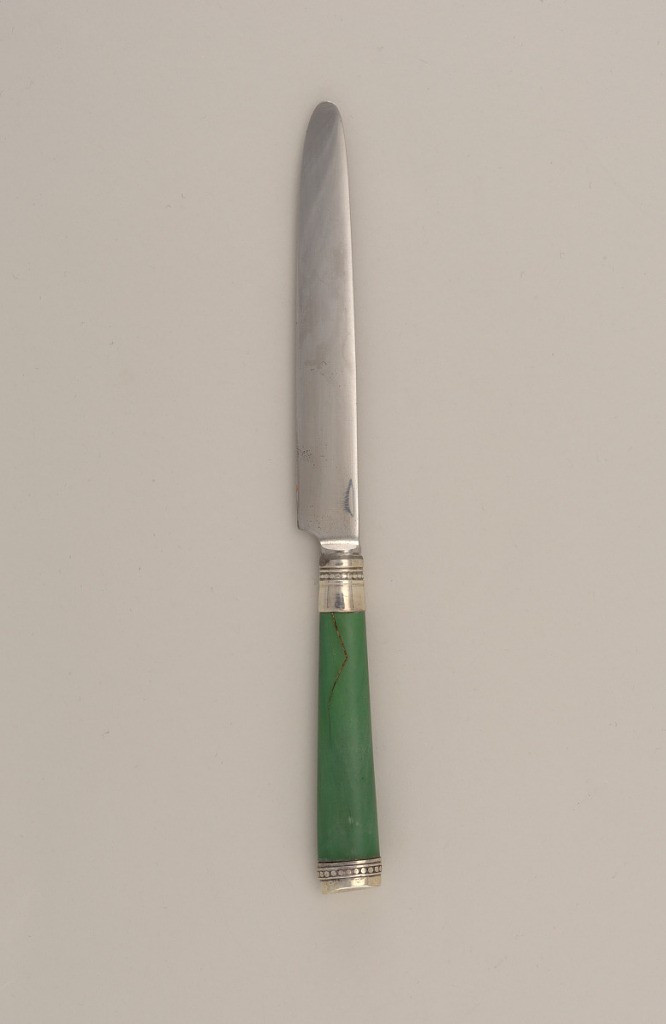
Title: Dessert Knife with Green-Stained Ivory Handle
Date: late 18th century
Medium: green-stained ivory, steel, silver
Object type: knife
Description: Part of a set of knives and forks (1959-56-1-a/f). Knife (d): tapering, green-stained ivory handle with beaded silver cap terminal and ferrule and steel blade.